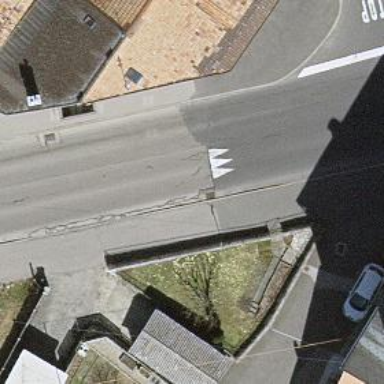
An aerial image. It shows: Bump for traffic calming.